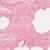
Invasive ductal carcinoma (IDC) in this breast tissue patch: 0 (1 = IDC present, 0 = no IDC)